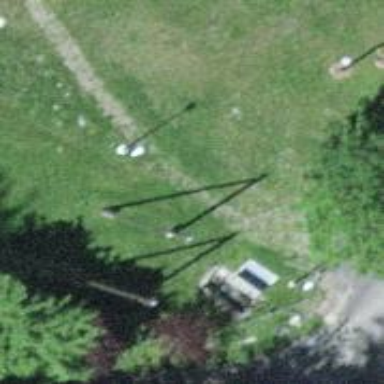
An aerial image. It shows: Path with surface of grass pavers.